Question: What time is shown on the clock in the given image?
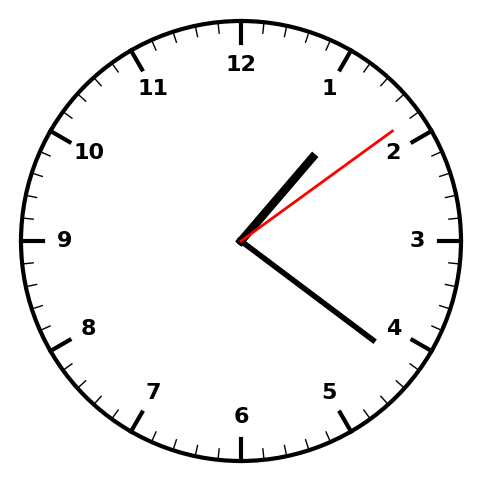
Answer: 01:21:09